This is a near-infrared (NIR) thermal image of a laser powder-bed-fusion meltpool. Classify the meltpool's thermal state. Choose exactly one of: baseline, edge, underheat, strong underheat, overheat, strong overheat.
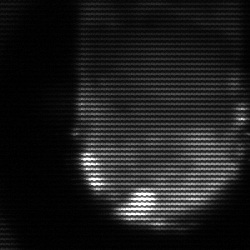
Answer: baseline